Field crop: maize
Growth stage: 2
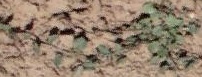
Species: convolvulus